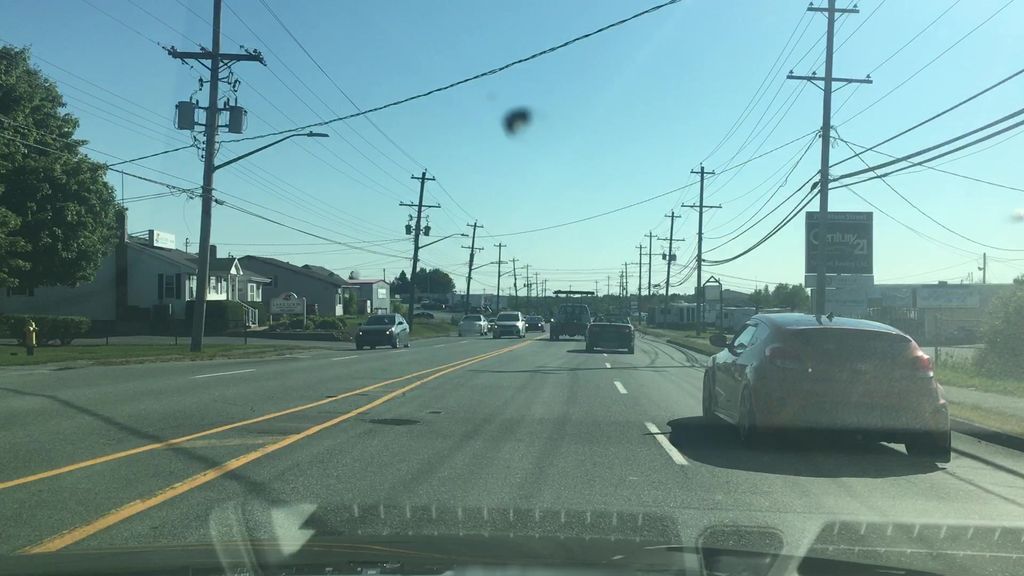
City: halifax